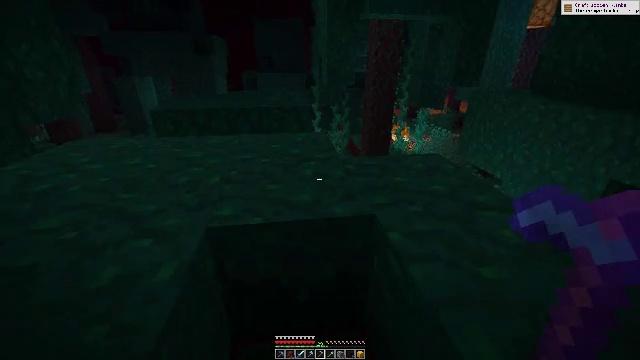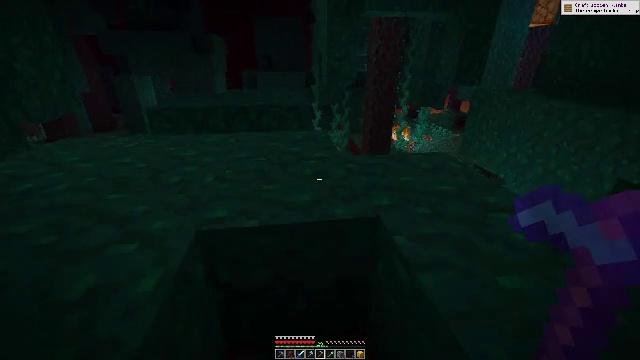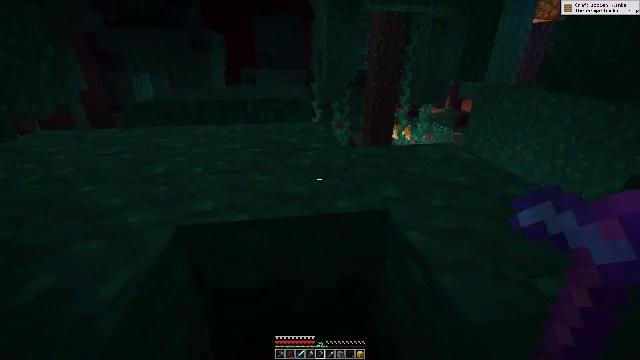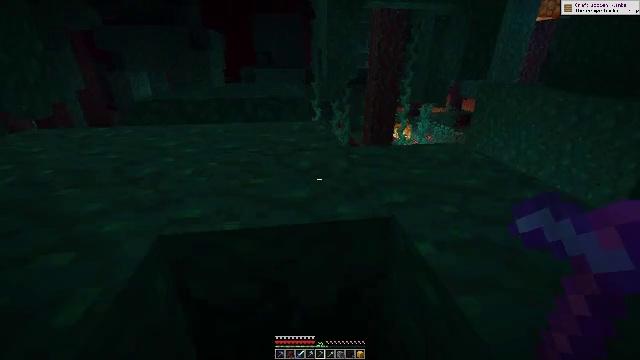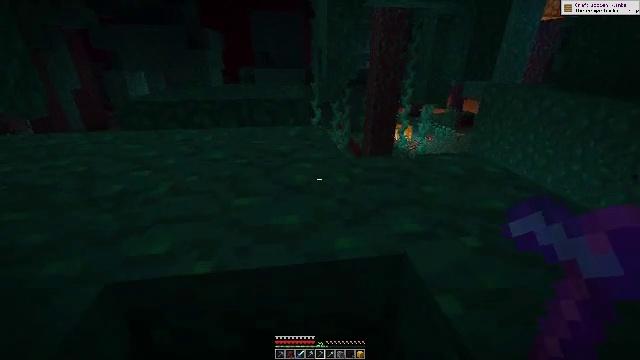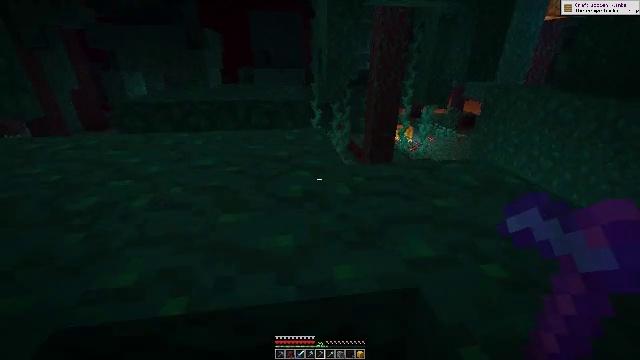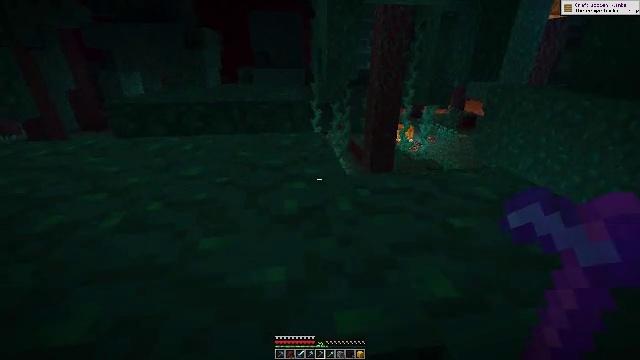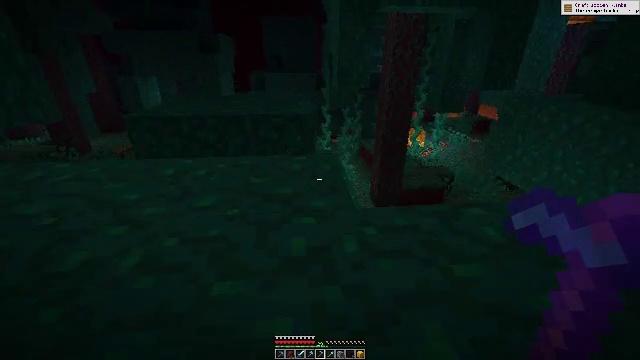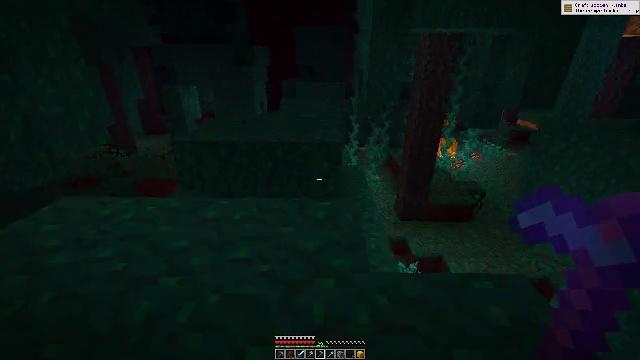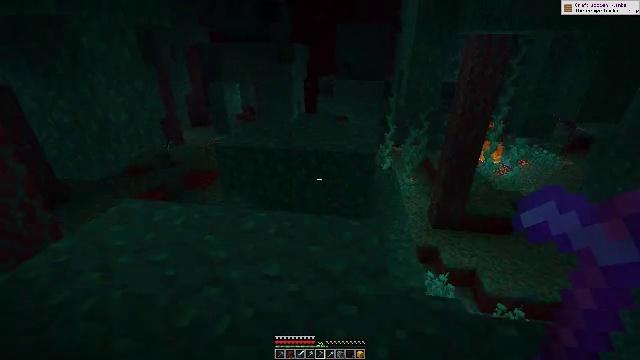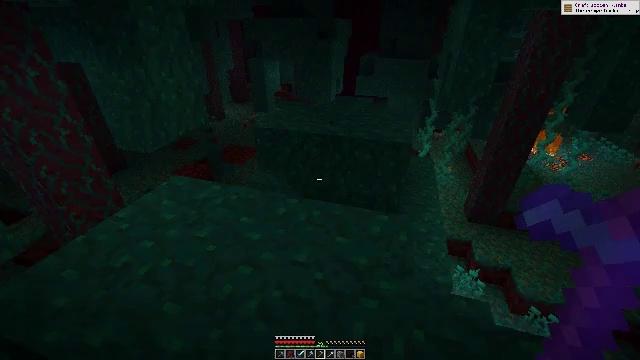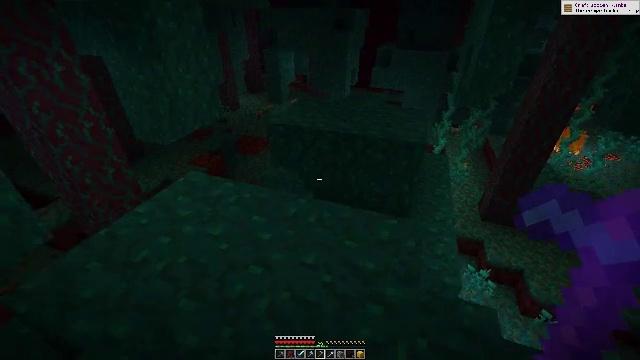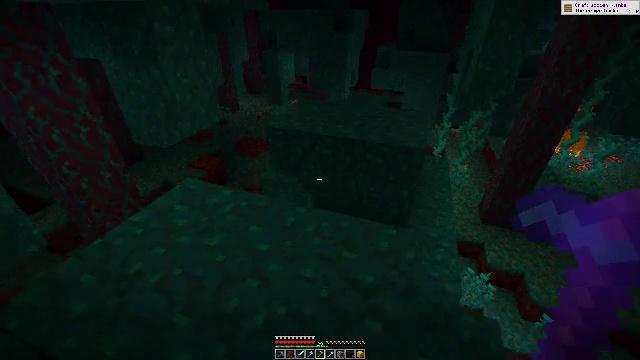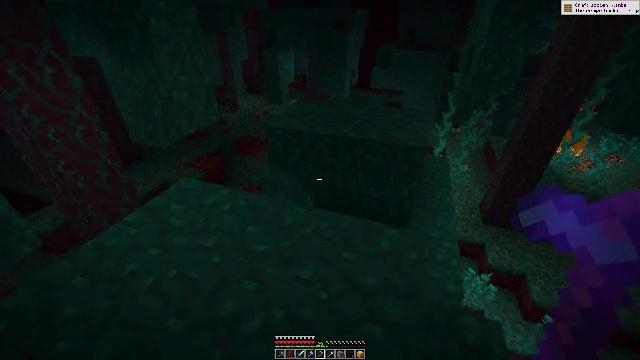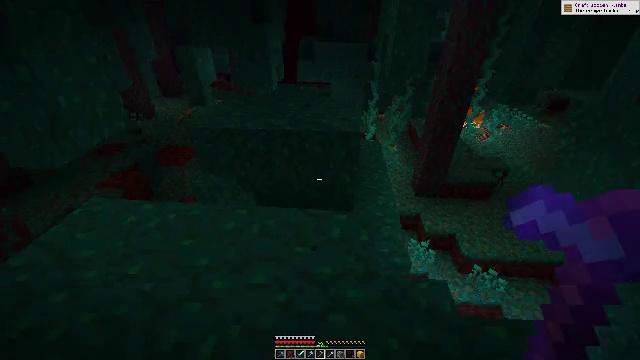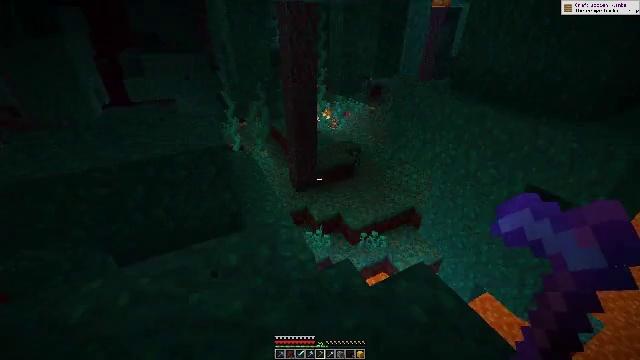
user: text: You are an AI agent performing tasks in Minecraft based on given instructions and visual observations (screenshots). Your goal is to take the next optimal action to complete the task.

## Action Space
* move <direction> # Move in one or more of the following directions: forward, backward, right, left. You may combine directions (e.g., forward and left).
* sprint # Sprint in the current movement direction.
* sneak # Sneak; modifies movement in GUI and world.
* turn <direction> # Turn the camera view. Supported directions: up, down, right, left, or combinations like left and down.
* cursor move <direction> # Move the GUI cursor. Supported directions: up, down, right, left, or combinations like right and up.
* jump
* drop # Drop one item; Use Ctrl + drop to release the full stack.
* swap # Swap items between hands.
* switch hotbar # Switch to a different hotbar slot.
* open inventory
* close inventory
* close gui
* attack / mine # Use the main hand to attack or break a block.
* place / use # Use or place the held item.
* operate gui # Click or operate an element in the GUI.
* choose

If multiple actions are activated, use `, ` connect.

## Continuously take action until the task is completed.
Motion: motion action
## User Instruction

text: Collect warped wart block.
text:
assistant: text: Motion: move forward
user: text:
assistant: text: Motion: move forward
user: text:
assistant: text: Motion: move forward
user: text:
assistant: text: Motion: move forward
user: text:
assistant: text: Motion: move forward
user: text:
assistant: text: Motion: move forward
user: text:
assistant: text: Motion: move forward, turn left, jump
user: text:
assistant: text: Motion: move forward, turn left, jump
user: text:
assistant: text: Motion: move forward, turn left and down, jump
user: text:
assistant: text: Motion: move forward, turn left and down, jump
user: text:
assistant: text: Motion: move forward, turn left and down
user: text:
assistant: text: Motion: move forward
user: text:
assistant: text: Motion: move forward
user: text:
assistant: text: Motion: move forward, turn right
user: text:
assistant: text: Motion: move forward, turn right and up
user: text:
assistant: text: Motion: turn right and up
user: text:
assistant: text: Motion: turn right and up
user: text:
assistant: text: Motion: turn right and up
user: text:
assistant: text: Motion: no_op
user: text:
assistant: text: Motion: no_op
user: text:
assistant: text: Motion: no_op
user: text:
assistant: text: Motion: no_op
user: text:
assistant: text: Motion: no_op
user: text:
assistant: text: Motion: turn left and down
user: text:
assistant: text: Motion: turn left and down, attack / mine
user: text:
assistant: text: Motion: turn right and down, attack / mine
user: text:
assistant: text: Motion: move right, turn right and down, attack / mine
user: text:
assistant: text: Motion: move right, turn right and down, attack / mine
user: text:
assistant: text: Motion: turn right and down, attack / mine
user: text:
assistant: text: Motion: turn right and down, attack / mine